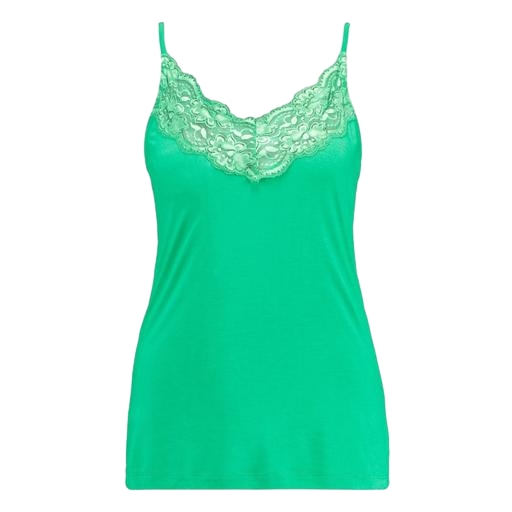
green women's cami, green camisole top, green cami, white background